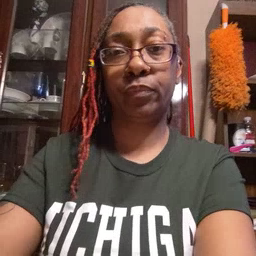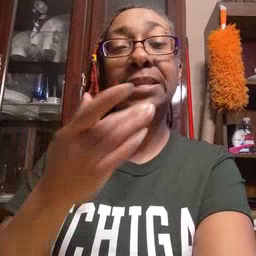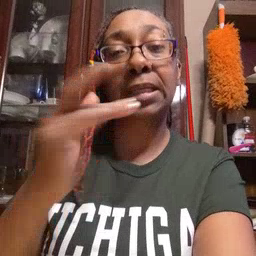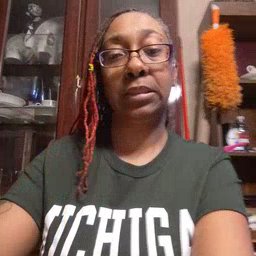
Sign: taste